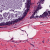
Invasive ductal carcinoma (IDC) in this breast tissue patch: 0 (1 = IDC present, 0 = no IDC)